Chest X-ray. View position: PA
Patient age: 53
Patient sex: F
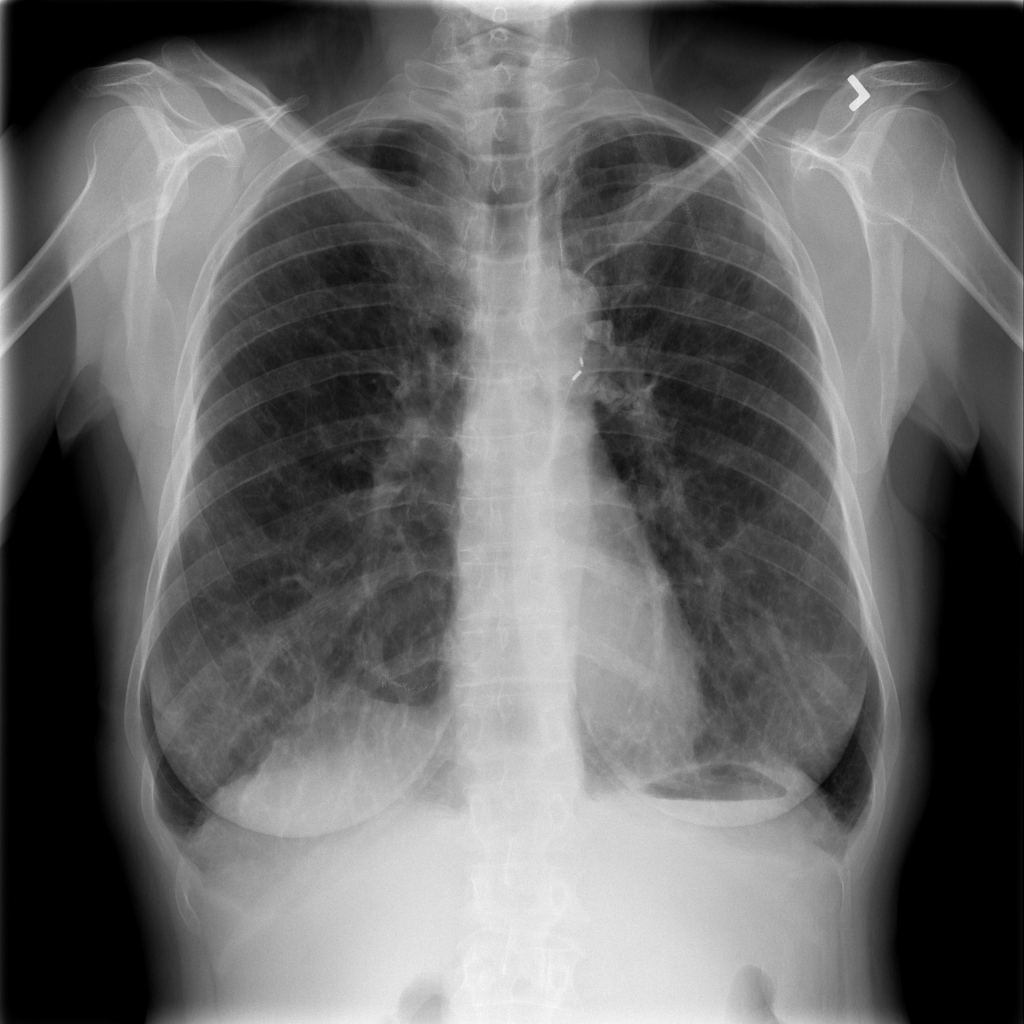
Finding: Pneumothorax